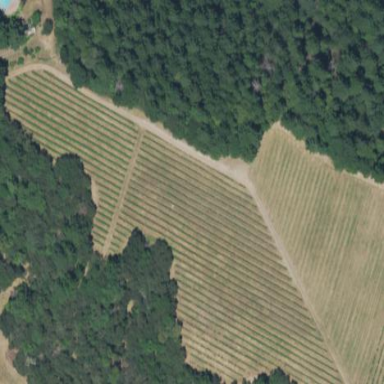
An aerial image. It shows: Vineyard growing wine grapes.